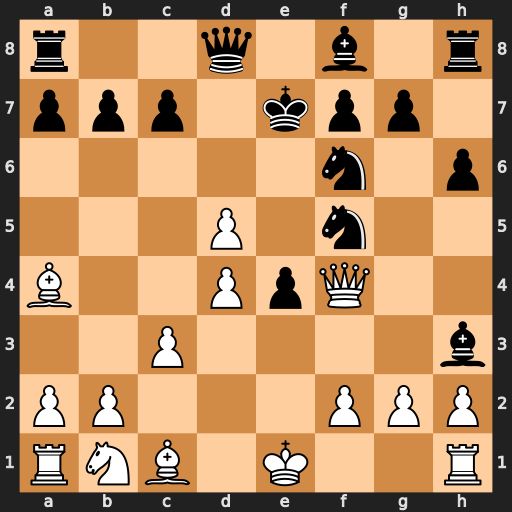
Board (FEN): r2q1b1r/ppp1kpp1/5n1p/3P1n2/B2PpQ2/2P4b/PP3PPP/RNB1K2R
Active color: w
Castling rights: KQ
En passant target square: -
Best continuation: Qe5#